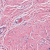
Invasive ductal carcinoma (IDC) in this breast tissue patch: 1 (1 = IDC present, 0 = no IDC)